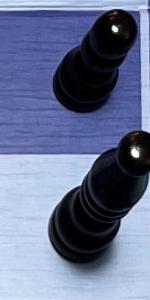
Label: Bishop_Black